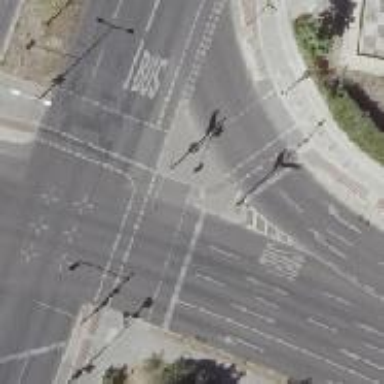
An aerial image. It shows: Crossing with traffic signals.